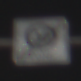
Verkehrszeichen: EndeZone30
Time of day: Night
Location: Outdoor (Urban)
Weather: PartlyCloudy
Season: NotSpecified
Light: Artificial